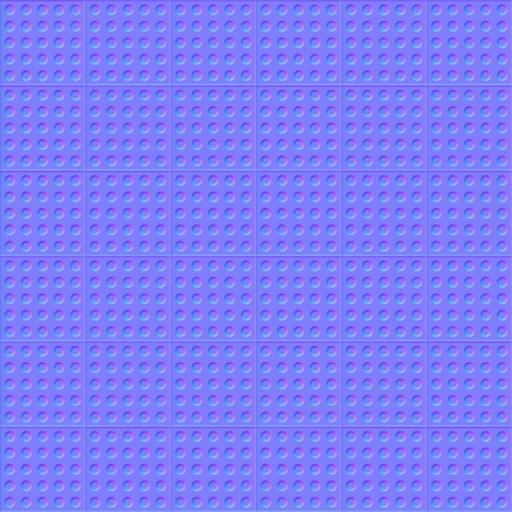
blind bright city pavement paving sidewalk tactile warning yellow